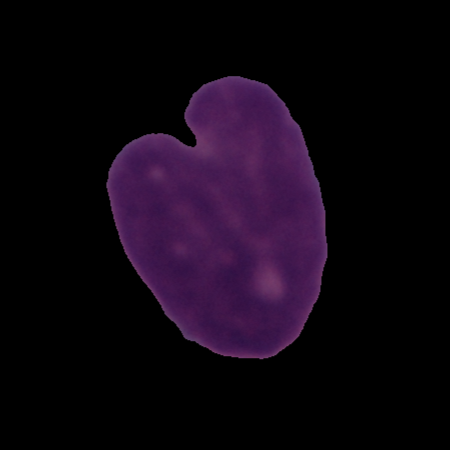
Label: cancer